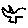
Label: bird